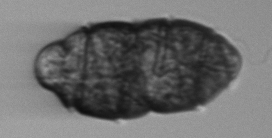
Label: Margalefidinium